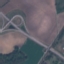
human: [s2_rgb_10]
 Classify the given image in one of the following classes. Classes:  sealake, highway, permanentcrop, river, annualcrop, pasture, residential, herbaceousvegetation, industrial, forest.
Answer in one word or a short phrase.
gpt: Highway